Interaction volume radius: 10 \u00c5
Interaction volume height: 15 \u00c5
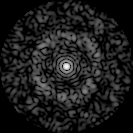
Disorder parameter: 0.7771